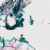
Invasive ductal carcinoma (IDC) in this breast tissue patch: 0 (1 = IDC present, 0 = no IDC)